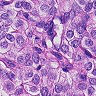
Metastatic tissue present: yes